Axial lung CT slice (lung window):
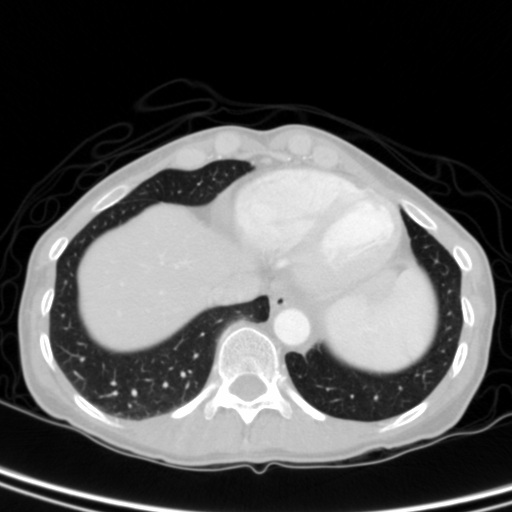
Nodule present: no